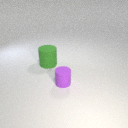
small purple rubber cylinder in front of large green rubber cylinder